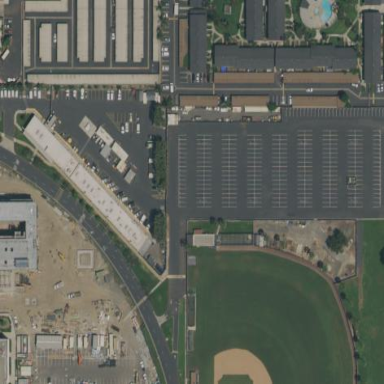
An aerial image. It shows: Parking area.